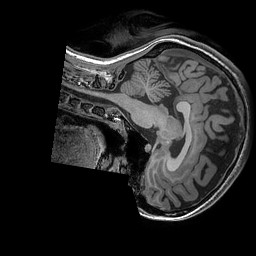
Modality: T1w
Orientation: sagittal
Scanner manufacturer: ge
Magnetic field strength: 3 T
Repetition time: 0.008512 s
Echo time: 0.003336 s